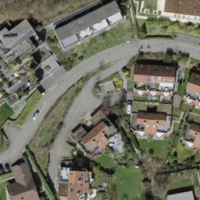
EUNIS habitat code: 54
Species observed at this site:
Amelanchier ovalis
Daucus carota
Melilotus officinalis
Lipandra polysperma